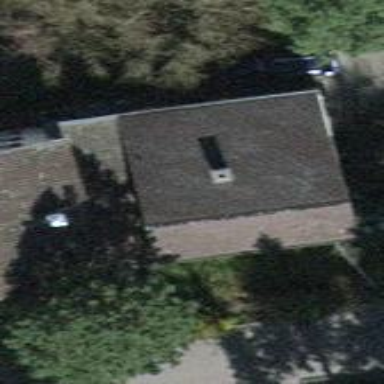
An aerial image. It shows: House with distinctive saltbox roof shape.